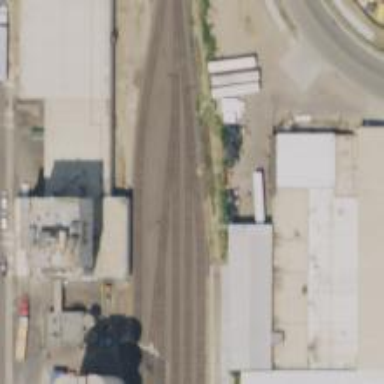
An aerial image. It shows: Railway spur service.